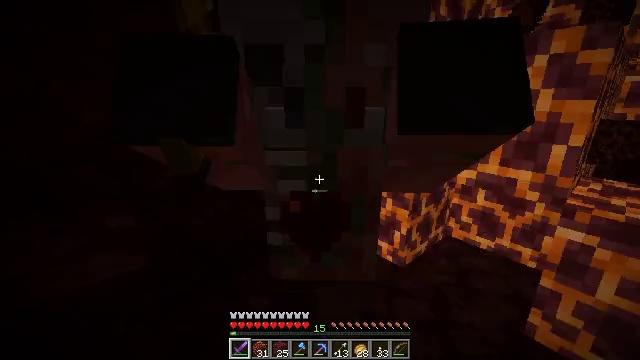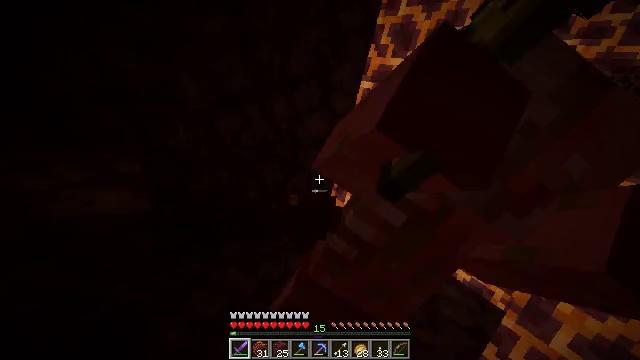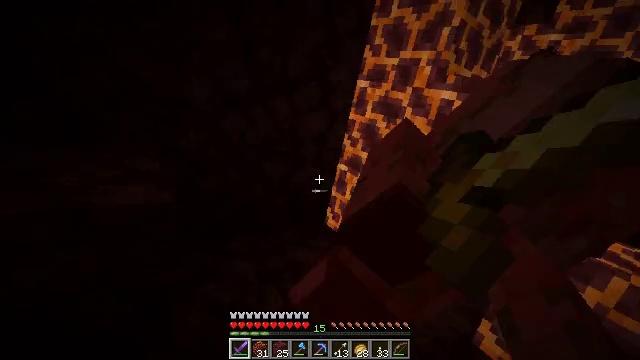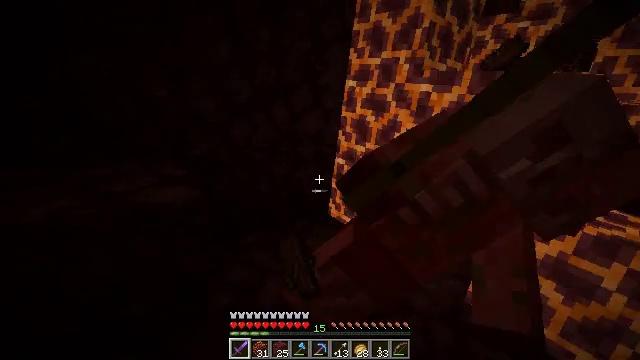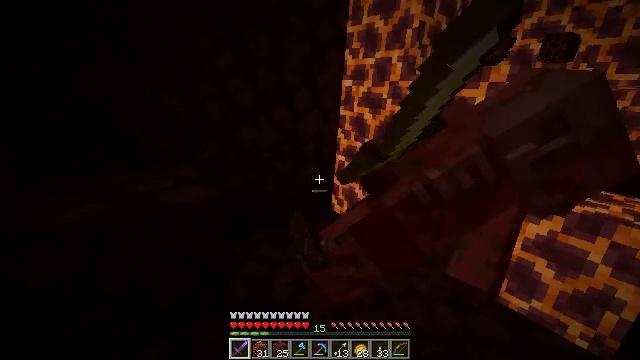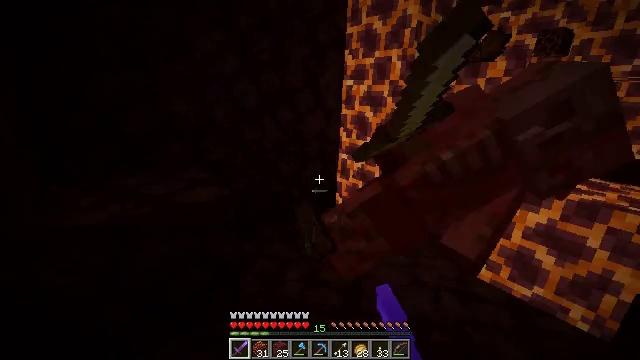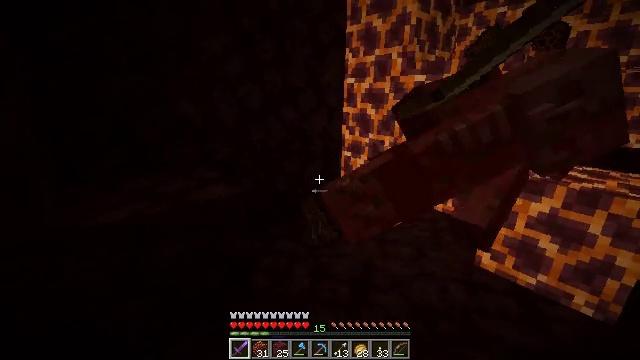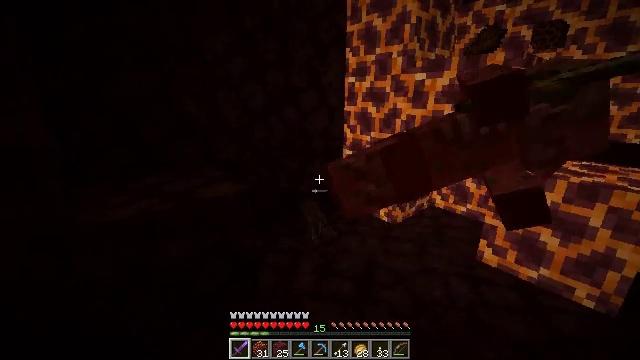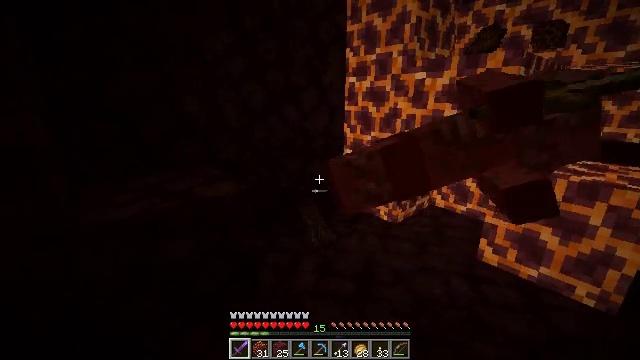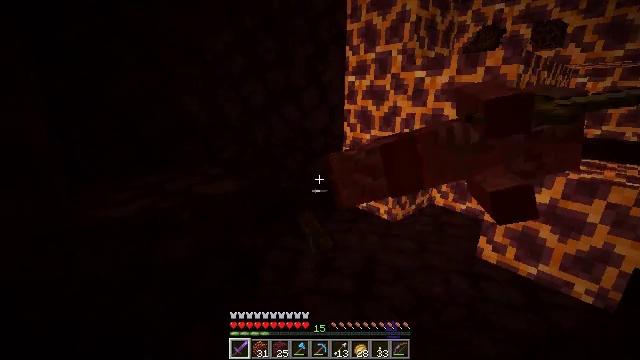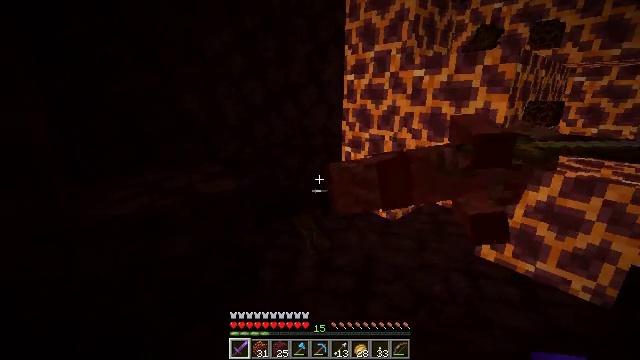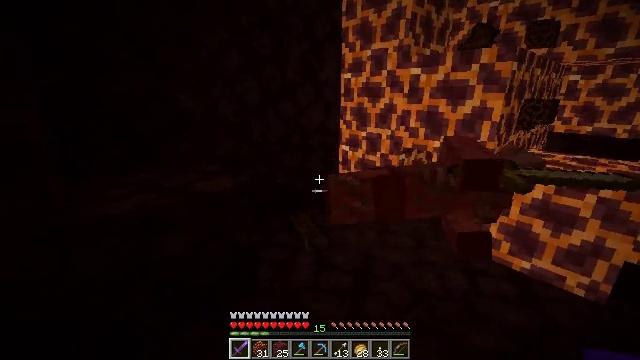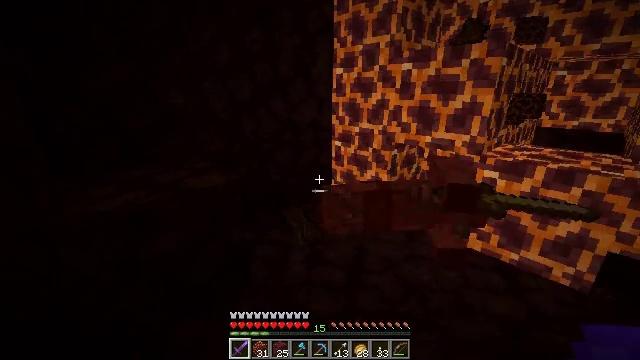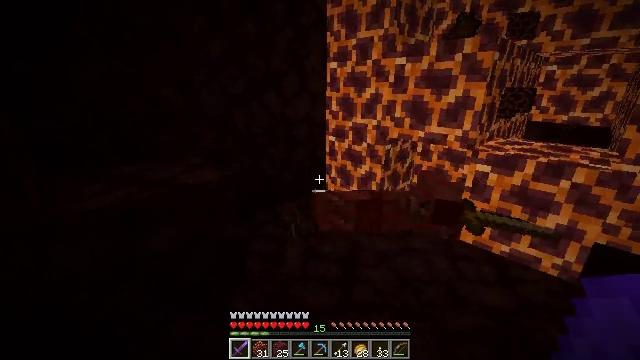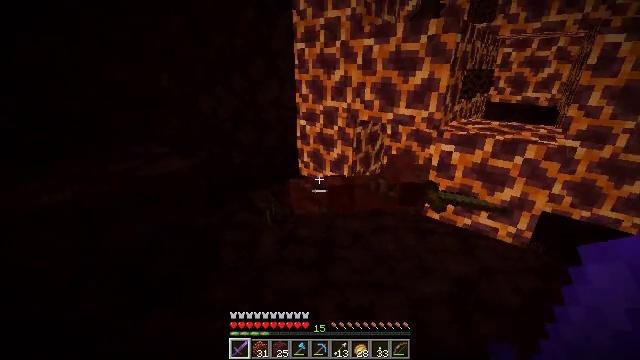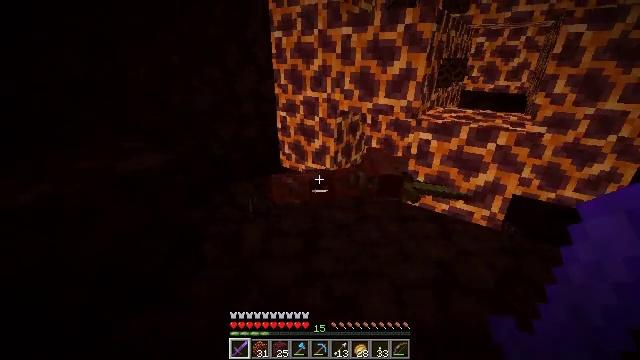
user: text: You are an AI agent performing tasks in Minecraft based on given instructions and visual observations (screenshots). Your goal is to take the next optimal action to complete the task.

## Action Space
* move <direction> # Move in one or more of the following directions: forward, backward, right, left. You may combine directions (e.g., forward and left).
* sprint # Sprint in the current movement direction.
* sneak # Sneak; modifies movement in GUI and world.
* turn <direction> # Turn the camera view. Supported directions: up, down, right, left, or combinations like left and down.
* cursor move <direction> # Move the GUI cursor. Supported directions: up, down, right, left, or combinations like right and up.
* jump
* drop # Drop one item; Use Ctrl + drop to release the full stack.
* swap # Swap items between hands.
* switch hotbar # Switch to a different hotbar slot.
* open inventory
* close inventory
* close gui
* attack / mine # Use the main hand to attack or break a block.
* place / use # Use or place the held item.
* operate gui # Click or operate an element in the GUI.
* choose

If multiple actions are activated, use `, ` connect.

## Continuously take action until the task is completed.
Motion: motion action
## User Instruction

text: Retrieve a magma block for building or traps.
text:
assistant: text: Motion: move back, attack / mine
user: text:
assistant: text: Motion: move back, attack / mine
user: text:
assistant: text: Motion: move back
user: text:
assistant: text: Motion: move back, attack / mine
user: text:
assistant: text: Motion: attack / mine
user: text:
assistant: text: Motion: attack / mine
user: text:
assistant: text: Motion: no_op
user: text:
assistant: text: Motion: no_op
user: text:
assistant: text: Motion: no_op
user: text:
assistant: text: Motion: no_op
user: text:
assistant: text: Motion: no_op
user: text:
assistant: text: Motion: turn right
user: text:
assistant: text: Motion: turn right and down
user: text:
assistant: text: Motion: turn right and down
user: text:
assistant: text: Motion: turn right and down
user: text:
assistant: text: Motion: move forward
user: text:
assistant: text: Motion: move forward
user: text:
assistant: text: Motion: move forward
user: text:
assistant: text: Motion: move forward
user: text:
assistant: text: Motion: move forward and move left
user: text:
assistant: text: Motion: move forward and move left
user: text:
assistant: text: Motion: move forward and move left, turn right and down
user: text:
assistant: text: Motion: move forward and move left, turn right and down
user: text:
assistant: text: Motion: move forward and move left, turn right and down
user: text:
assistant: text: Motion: turn right
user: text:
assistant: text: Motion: turn right
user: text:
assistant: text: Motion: turn right and up
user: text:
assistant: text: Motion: turn right and up
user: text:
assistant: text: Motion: turn right and up
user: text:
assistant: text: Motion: turn right